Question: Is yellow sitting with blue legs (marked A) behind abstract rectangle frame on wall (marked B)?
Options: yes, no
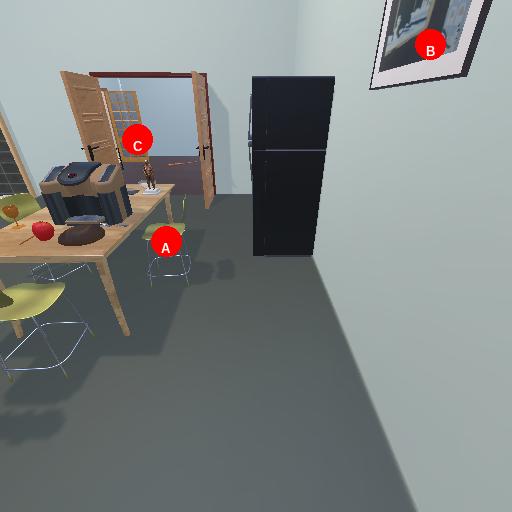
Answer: yes